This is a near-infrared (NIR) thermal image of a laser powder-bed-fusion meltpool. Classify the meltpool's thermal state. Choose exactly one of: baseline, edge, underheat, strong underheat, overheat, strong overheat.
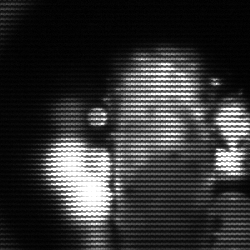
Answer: strong underheat